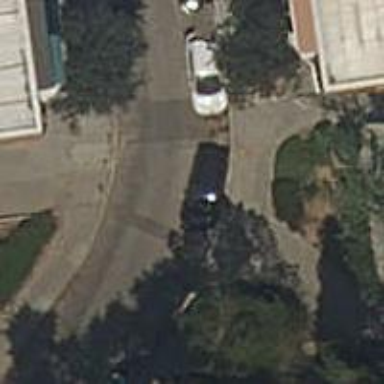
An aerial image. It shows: Residential road with asphalt surface. Both sides have sidewalks.